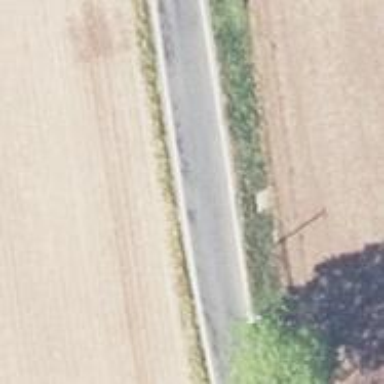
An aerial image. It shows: Secondary road with asphalt surface.